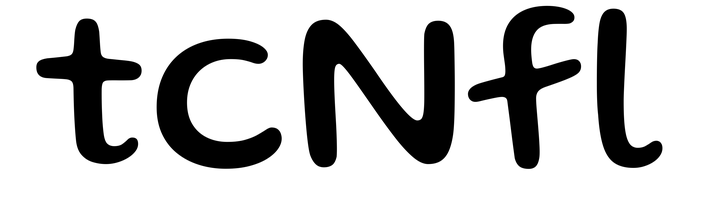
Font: Gluten_Regular